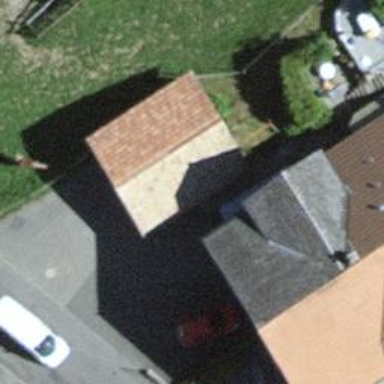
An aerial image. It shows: Garage building.